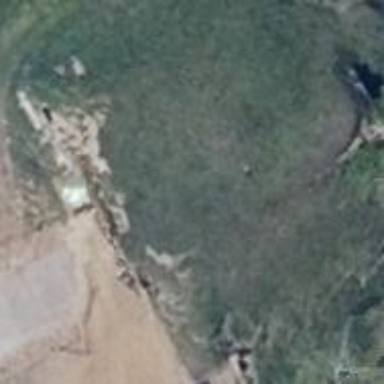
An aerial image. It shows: Bunker.